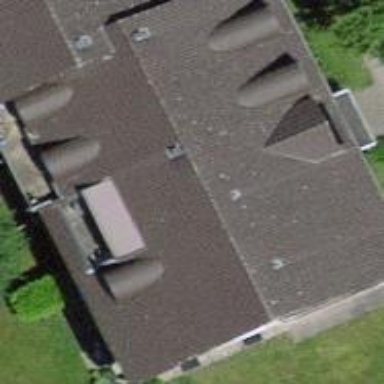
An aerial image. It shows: Gabled roof adorns the apartments building.